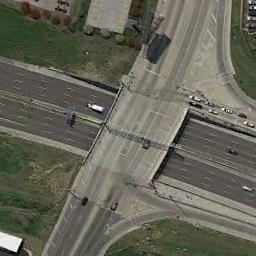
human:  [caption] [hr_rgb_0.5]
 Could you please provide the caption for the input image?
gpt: The overpass is next to the grass with some cars .

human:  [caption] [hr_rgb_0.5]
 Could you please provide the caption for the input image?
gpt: There are three overpasses built above the other three roads .

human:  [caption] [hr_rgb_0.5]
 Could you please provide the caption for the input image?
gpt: The cross-line overpass is over the roads on the lawn .

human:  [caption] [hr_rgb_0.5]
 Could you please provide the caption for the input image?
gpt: Several cars are on the road under the overpass .

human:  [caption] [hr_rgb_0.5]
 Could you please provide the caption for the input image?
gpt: There are green lawns around the overpass .